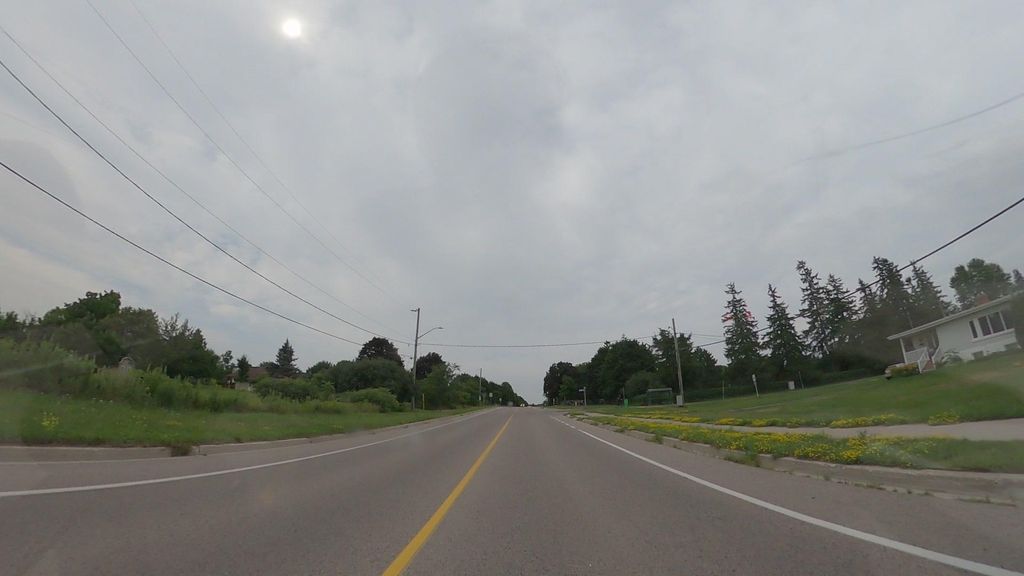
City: kitchener-waterloo